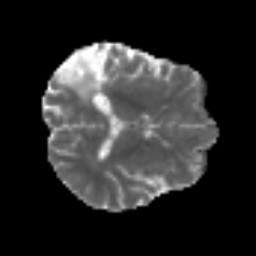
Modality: MD
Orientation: axial
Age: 68
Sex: male
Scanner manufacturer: siemens
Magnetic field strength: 3 T
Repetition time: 5.6 s
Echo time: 0.082 s